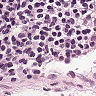
Metastatic tissue present: no